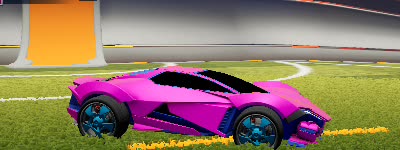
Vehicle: werewolf